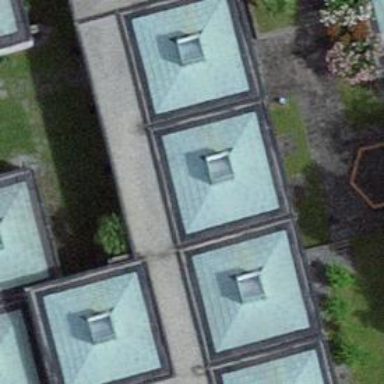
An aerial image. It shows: Library.